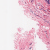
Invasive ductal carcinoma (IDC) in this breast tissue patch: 0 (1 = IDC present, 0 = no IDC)